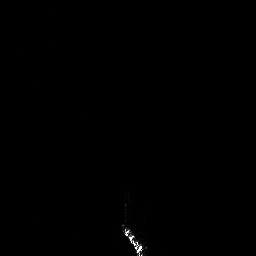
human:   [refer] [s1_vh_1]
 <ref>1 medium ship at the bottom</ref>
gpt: <box>[[46, 85, 58, 99, 0]]</box>